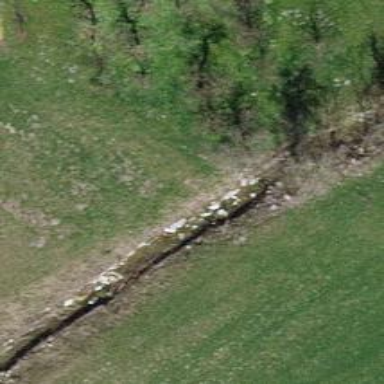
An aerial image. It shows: Ditch in the surroundings.